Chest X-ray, PA view. Patient: 33 years old, sex M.
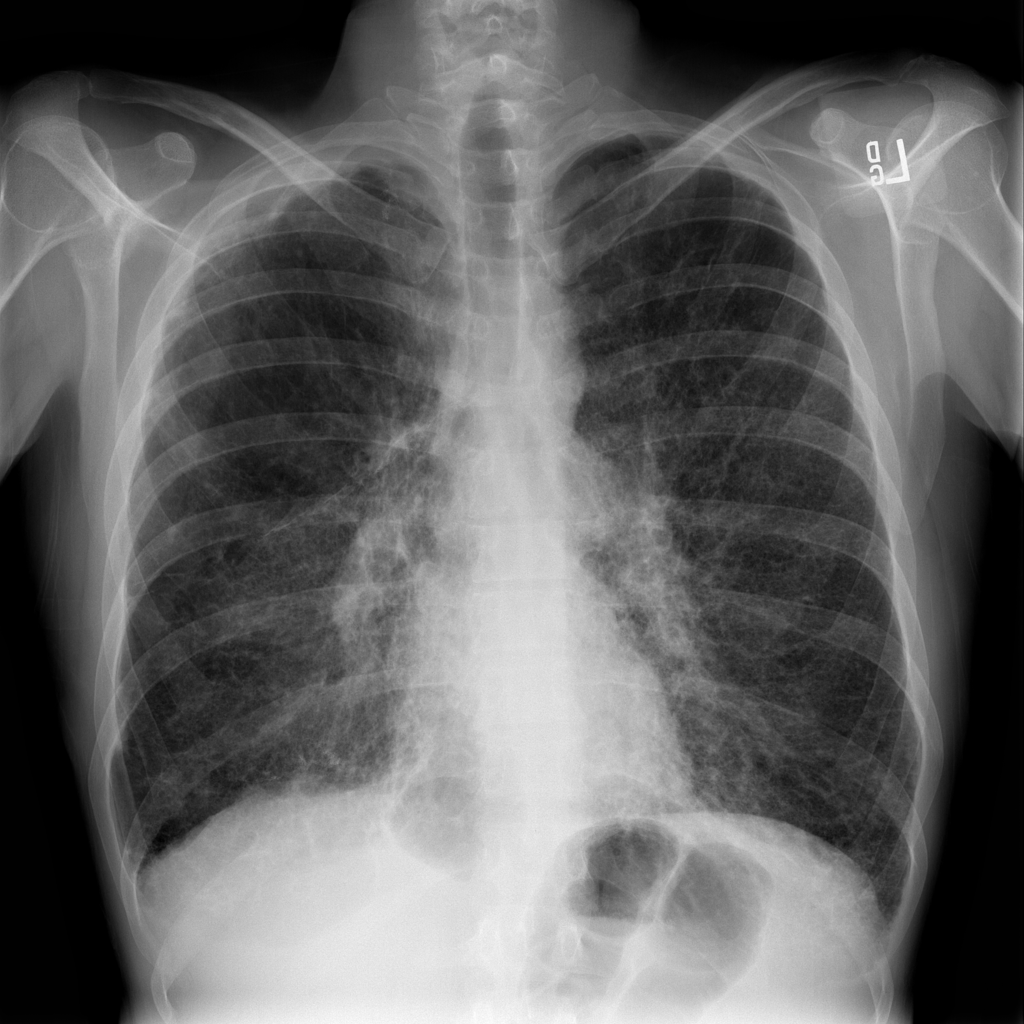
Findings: No Finding